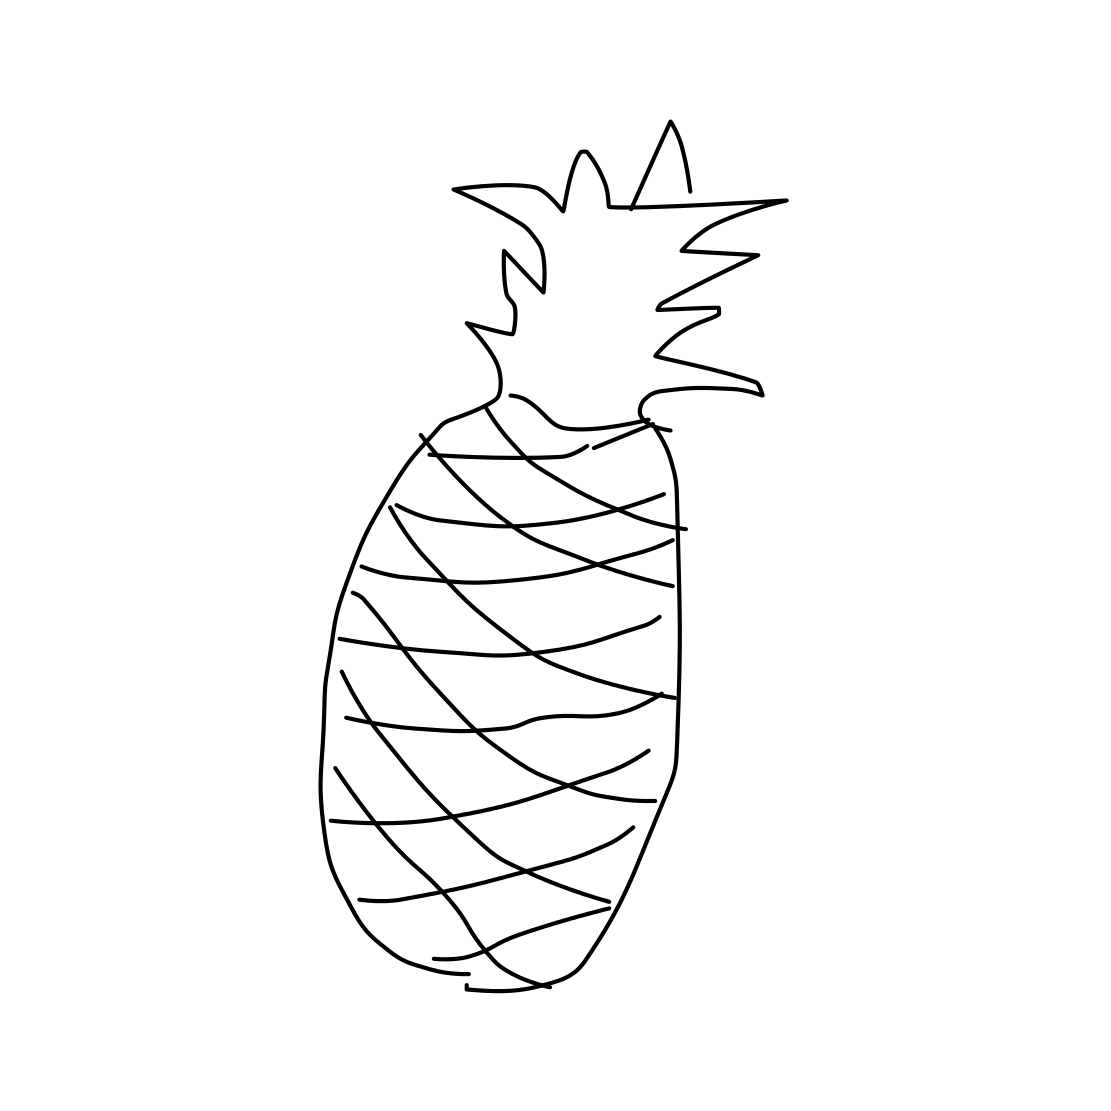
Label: pineapple